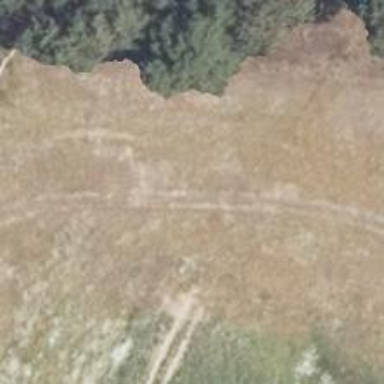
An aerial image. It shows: Track with grade 5 tracktype.